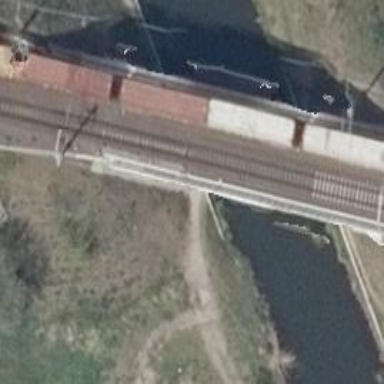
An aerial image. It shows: Railway bridge with electrified contact lines.